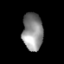
Tissue: lung
Cell type: Epithelial cells
Senescence score: 0.2368
Nuclear area (px): 745
Mean DAPI intensity: 141.427